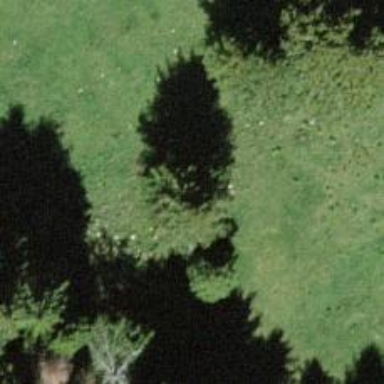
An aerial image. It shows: Needle-leaved tree in natural setting.